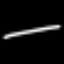
Label: line